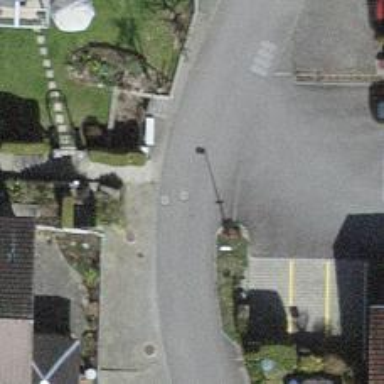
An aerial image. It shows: Set of steps on the road.